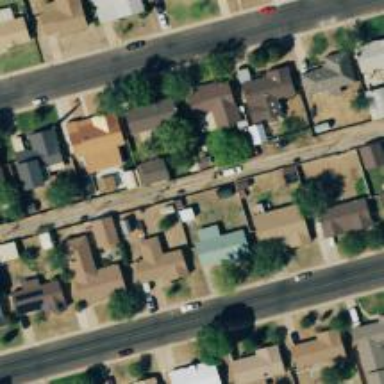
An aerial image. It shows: Alley classified as service road.